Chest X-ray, AP view. Patient: 71 years old, sex M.
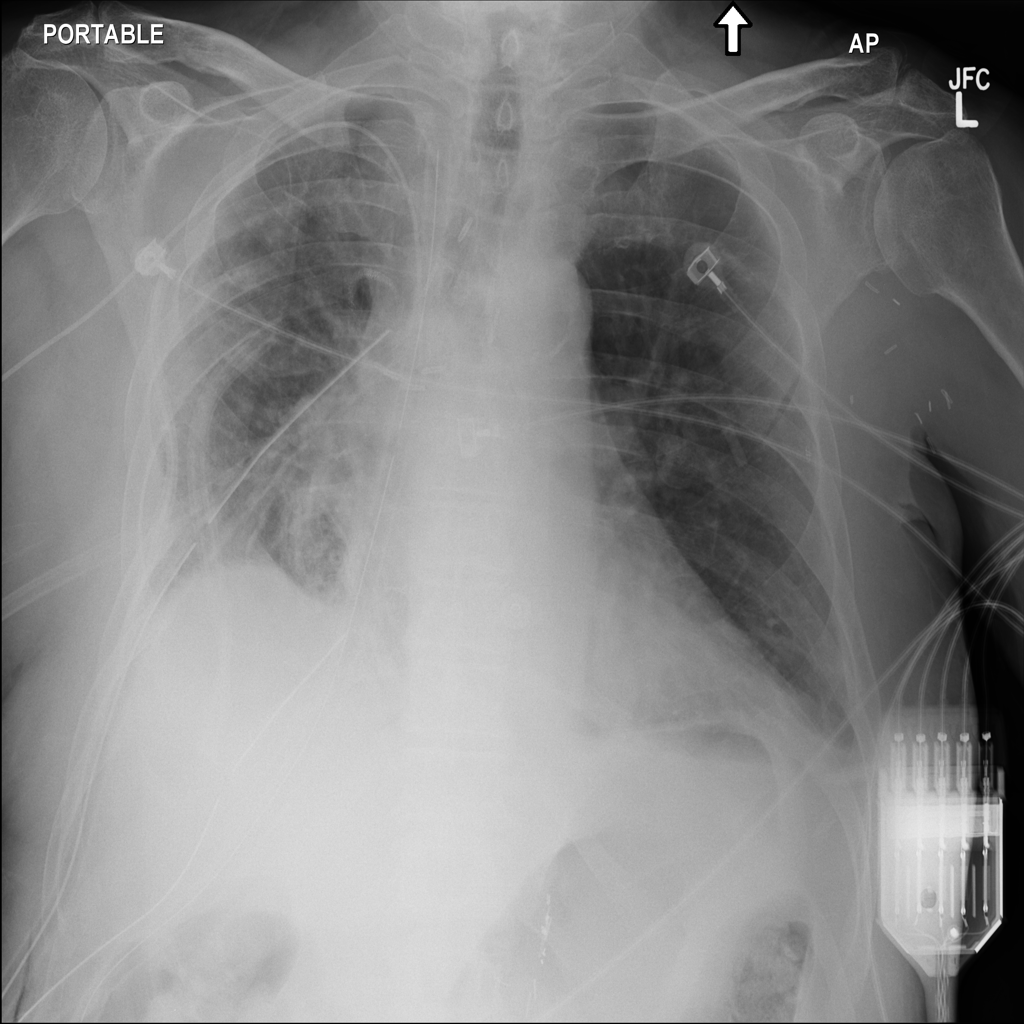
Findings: Atelectasis, Cardiomegaly, Effusion, Infiltration, Pleural_Thickening